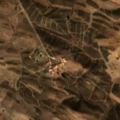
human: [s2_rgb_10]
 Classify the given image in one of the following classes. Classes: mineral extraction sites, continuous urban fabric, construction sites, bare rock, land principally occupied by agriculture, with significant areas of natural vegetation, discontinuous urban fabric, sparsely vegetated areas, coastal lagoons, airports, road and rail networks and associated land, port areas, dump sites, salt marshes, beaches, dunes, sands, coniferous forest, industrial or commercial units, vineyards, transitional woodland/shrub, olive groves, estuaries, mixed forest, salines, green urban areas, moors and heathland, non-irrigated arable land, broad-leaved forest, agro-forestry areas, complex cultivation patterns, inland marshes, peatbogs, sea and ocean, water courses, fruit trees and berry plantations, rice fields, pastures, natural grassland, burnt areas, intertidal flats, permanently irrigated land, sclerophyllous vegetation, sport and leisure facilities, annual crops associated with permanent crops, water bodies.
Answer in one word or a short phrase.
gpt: non-irrigated arable land, pastures, sclerophyllous vegetation